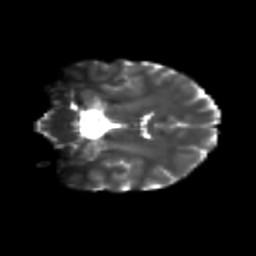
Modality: T2w
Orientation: coronal
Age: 23
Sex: female
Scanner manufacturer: siemens
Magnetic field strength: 3 T
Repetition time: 3.5 s
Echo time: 0.113 s